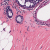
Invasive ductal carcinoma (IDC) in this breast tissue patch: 0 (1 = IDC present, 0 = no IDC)